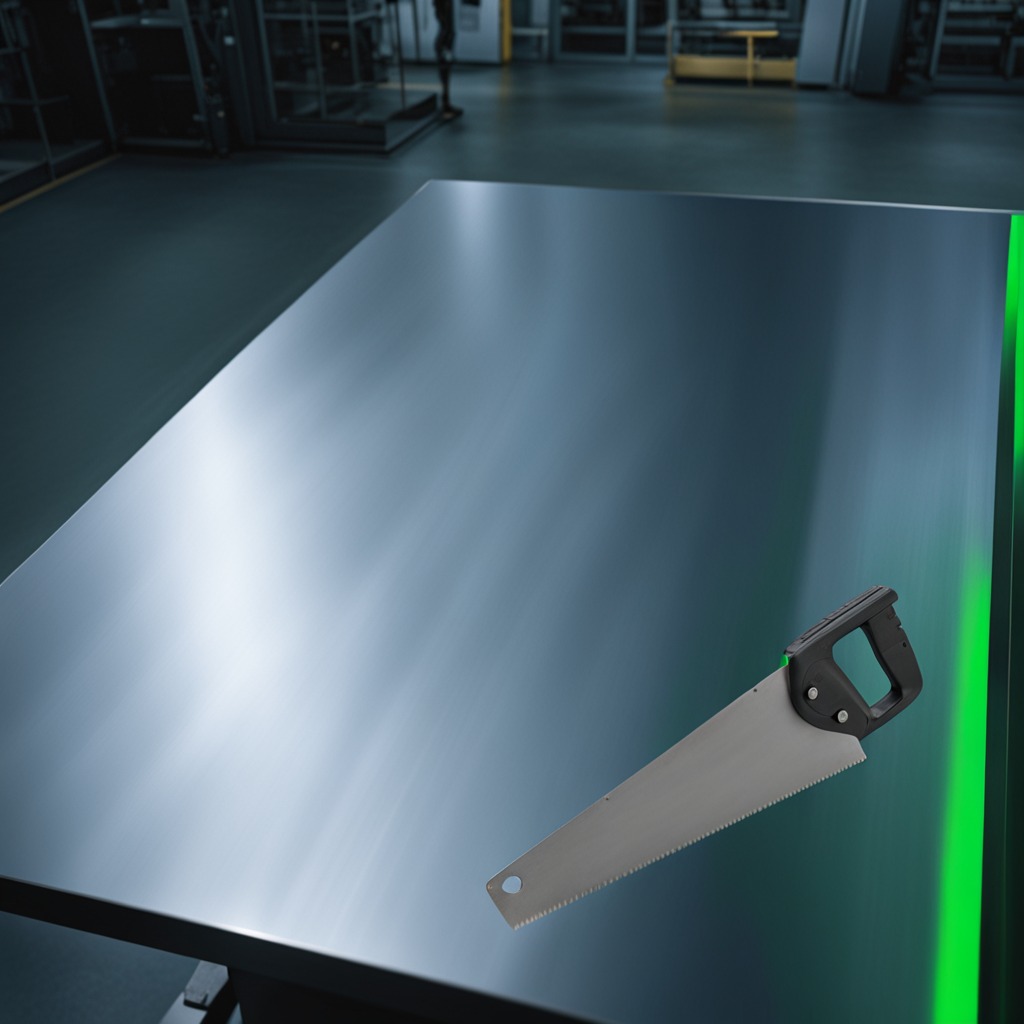
A handheld metal saw is lying on a metal table in a machine shop under fluorescent lights.